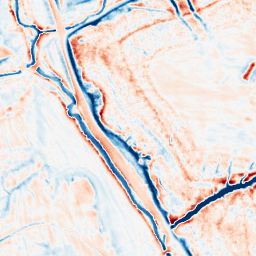
Category: multiscale
Decomposition family: dog_multiscale
Decomposition parameters: sigma_ratio: 1.4
n_scales: 6
base_sigma: 0.5
Upsampling method: regularized
Upsampling parameters: scale: 2
lambda_reg: 0.01
Upsampling scale: 2